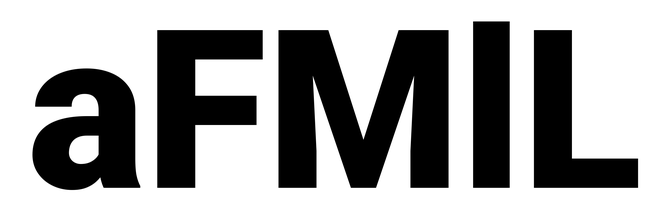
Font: Roboto_Black